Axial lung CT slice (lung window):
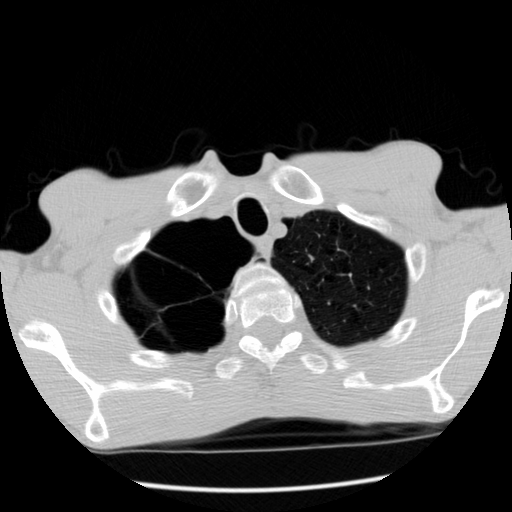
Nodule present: no